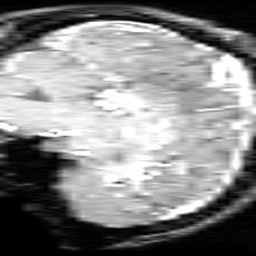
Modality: inplaneT1
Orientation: sagittal
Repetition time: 0.2 s
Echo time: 0.0036 s